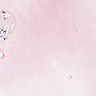
Metastatic tissue present: no